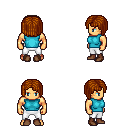
a pixel art fantasy rpg character, male body template, human, tanned skin, teal sleeveless shirt, white pants, brunette pageboy hairstyle, brown shoes, four views (front, back, left, right), 2x2 character sprite sheet, small pixel art, hard edges, no anti-aliasing